Question: I have tried to create example application as described <URL> and the code is this:
'''
package colorfulcircles;
import javafx.animation.KeyFrame;
import javafx.animation.KeyValue;
import javafx.animation.Timeline;
import javafx.application.Application;
import javafx.scene.Group;
import javafx.scene.Node;
import javafx.scene.Scene;
import javafx.scene.effect.BlendMode;
import javafx.scene.effect.BoxBlur;
import javafx.scene.paint.Color;
import javafx.scene.paint.CycleMethod;
import javafx.scene.paint.LinearGradient;
import javafx.scene.paint.Stop;
import javafx.scene.shape.Circle;
import javafx.scene.shape.Rectangle;
import javafx.scene.shape.StrokeType;
import javafx.stage.Stage;
import javafx.util.Duration;
import static java.lang.Math.random;
public class ColorfulCircles extends Application {
public static void main(String[] args) {
launch(args);
}
@Override
public void start(Stage primaryStage) {
Group root = new Group();
Scene scene = new Scene(root, 800, 600, Color.BLACK);
primaryStage.setScene(scene);
Group circles = new Group();
for (int i = 0; i < 30; i++) {
Circle circle = new Circle(150, Color.web("white", 0.05));
circle.setStrokeType(StrokeType.OUTSIDE);
circle.setStroke(Color.web("white", 0.16));
circle.setStrokeWidth(4);
circles.getChildren().add(circle);
}
Rectangle colors = new Rectangle(scene.getWidth(), scene.getHeight(),
new LinearGradient(0f, 1f, 1f, 0f, true, CycleMethod.NO_CYCLE, new Stop[]{
new Stop(0, Color.web("#f8bd55")),
new Stop(0.14, Color.web("#c0fe56")),
new Stop(0.28, Color.web("#5dfbc1")),
new Stop(0.43, Color.web("#64c2f8")),
new Stop(0.57, Color.web("#be4af7")),
new Stop(0.71, Color.web("#ed5fc2")),
new Stop(0.85, Color.web("#ef504c")),
new Stop(1, Color.web("#f2660f")),}));
Group blendModeGroup =
new Group(new Group(new Rectangle(scene.getWidth(), scene.getHeight(),
Color.BLACK), circles), colors);
colors.setBlendMode(BlendMode.OVERLAY);
root.getChildren().add(blendModeGroup);
circles.setEffect(new BoxBlur(10, 10, 3));
Timeline timeline = new Timeline();
for (Node circle : circles.getChildren()) {
timeline.getKeyFrames().addAll(
new KeyFrame(Duration.ZERO, // set start position at 0
new KeyValue(circle.translateXProperty(), random() * 800),
new KeyValue(circle.translateYProperty(), random() * 600)),
new KeyFrame(new Duration(40000), // set end position at 40s
new KeyValue(circle.translateXProperty(), random() * 800),
new KeyValue(circle.translateYProperty(), random() * 600)));
}
// play 40s of animation
timeline.play();
primaryStage.show();
}
}
'''
Why am I getting Exception?
I use NetBeans 7.1 RC1
Here is the screenshot.

Output:
'''
java.lang.ClassNotFoundException: javafxapplication4.JavaFXApplication4
at java.net.URLClassLoader$1.run(URLClassLoader.java:366)
at java.net.URLClassLoader$1.run(URLClassLoader.java:355)
at java.security.AccessController.doPrivileged(Native Method)
at java.net.URLClassLoader.findClass(URLClassLoader.java:354)
at java.lang.ClassLoader.loadClass(ClassLoader.java:423)
at java.lang.ClassLoader.loadClass(ClassLoader.java:356)
at java.lang.Class.forName0(Native Method)
at java.lang.Class.forName(Class.java:264)
at com.javafx.main.Main.getAppClass(Main.java:409)
at com.javafx.main.Main.launchApp(Main.java:435)
at com.javafx.main.Main.main(Main.java:537)
'''
This one?
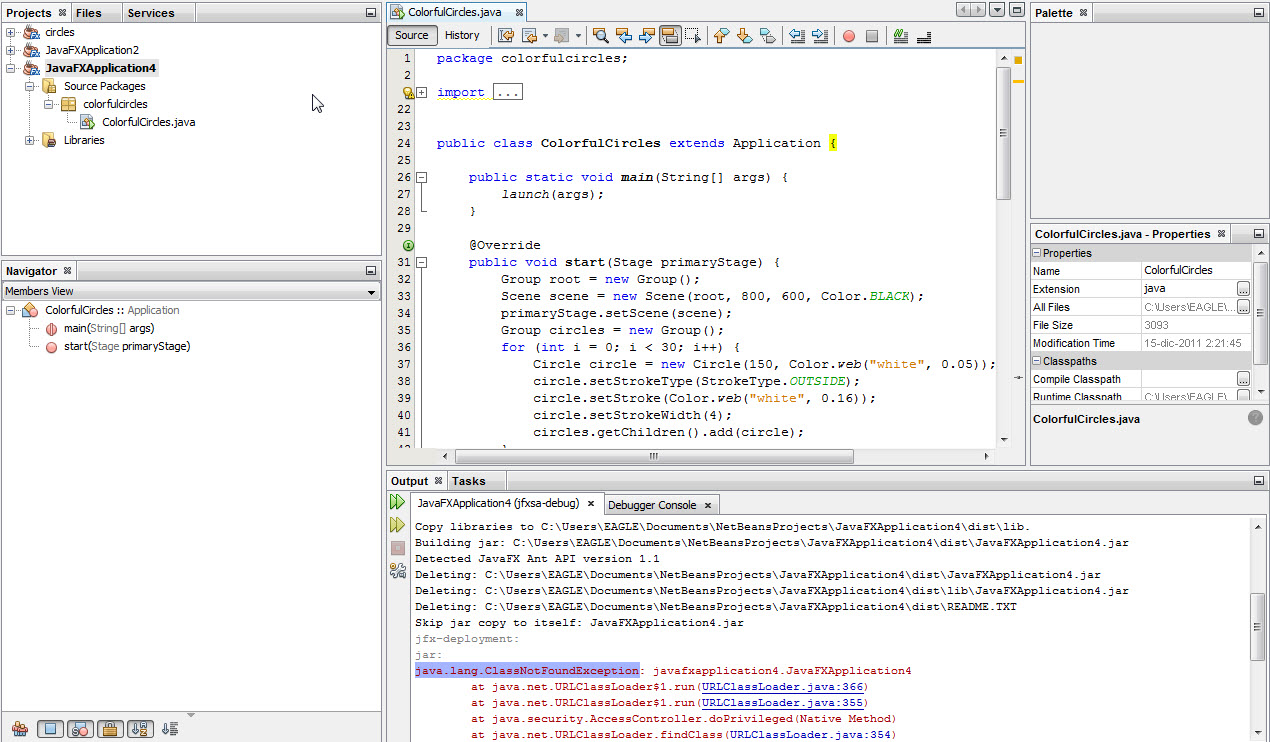
Answer: : You renamed the main class of your application and Netbeans is still looking for the old class name to run it?
Try right clicking your project, and looking at the "Main Class" under "Run" in the window that pops up.
Otherwise, please post the stack trace itself, not a screen shot of it.